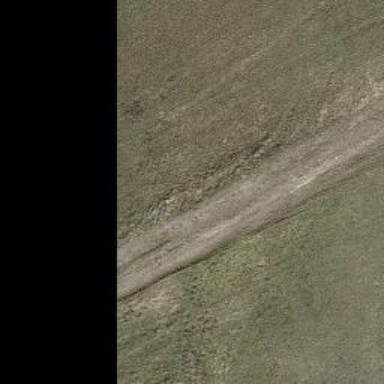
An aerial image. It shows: Path.